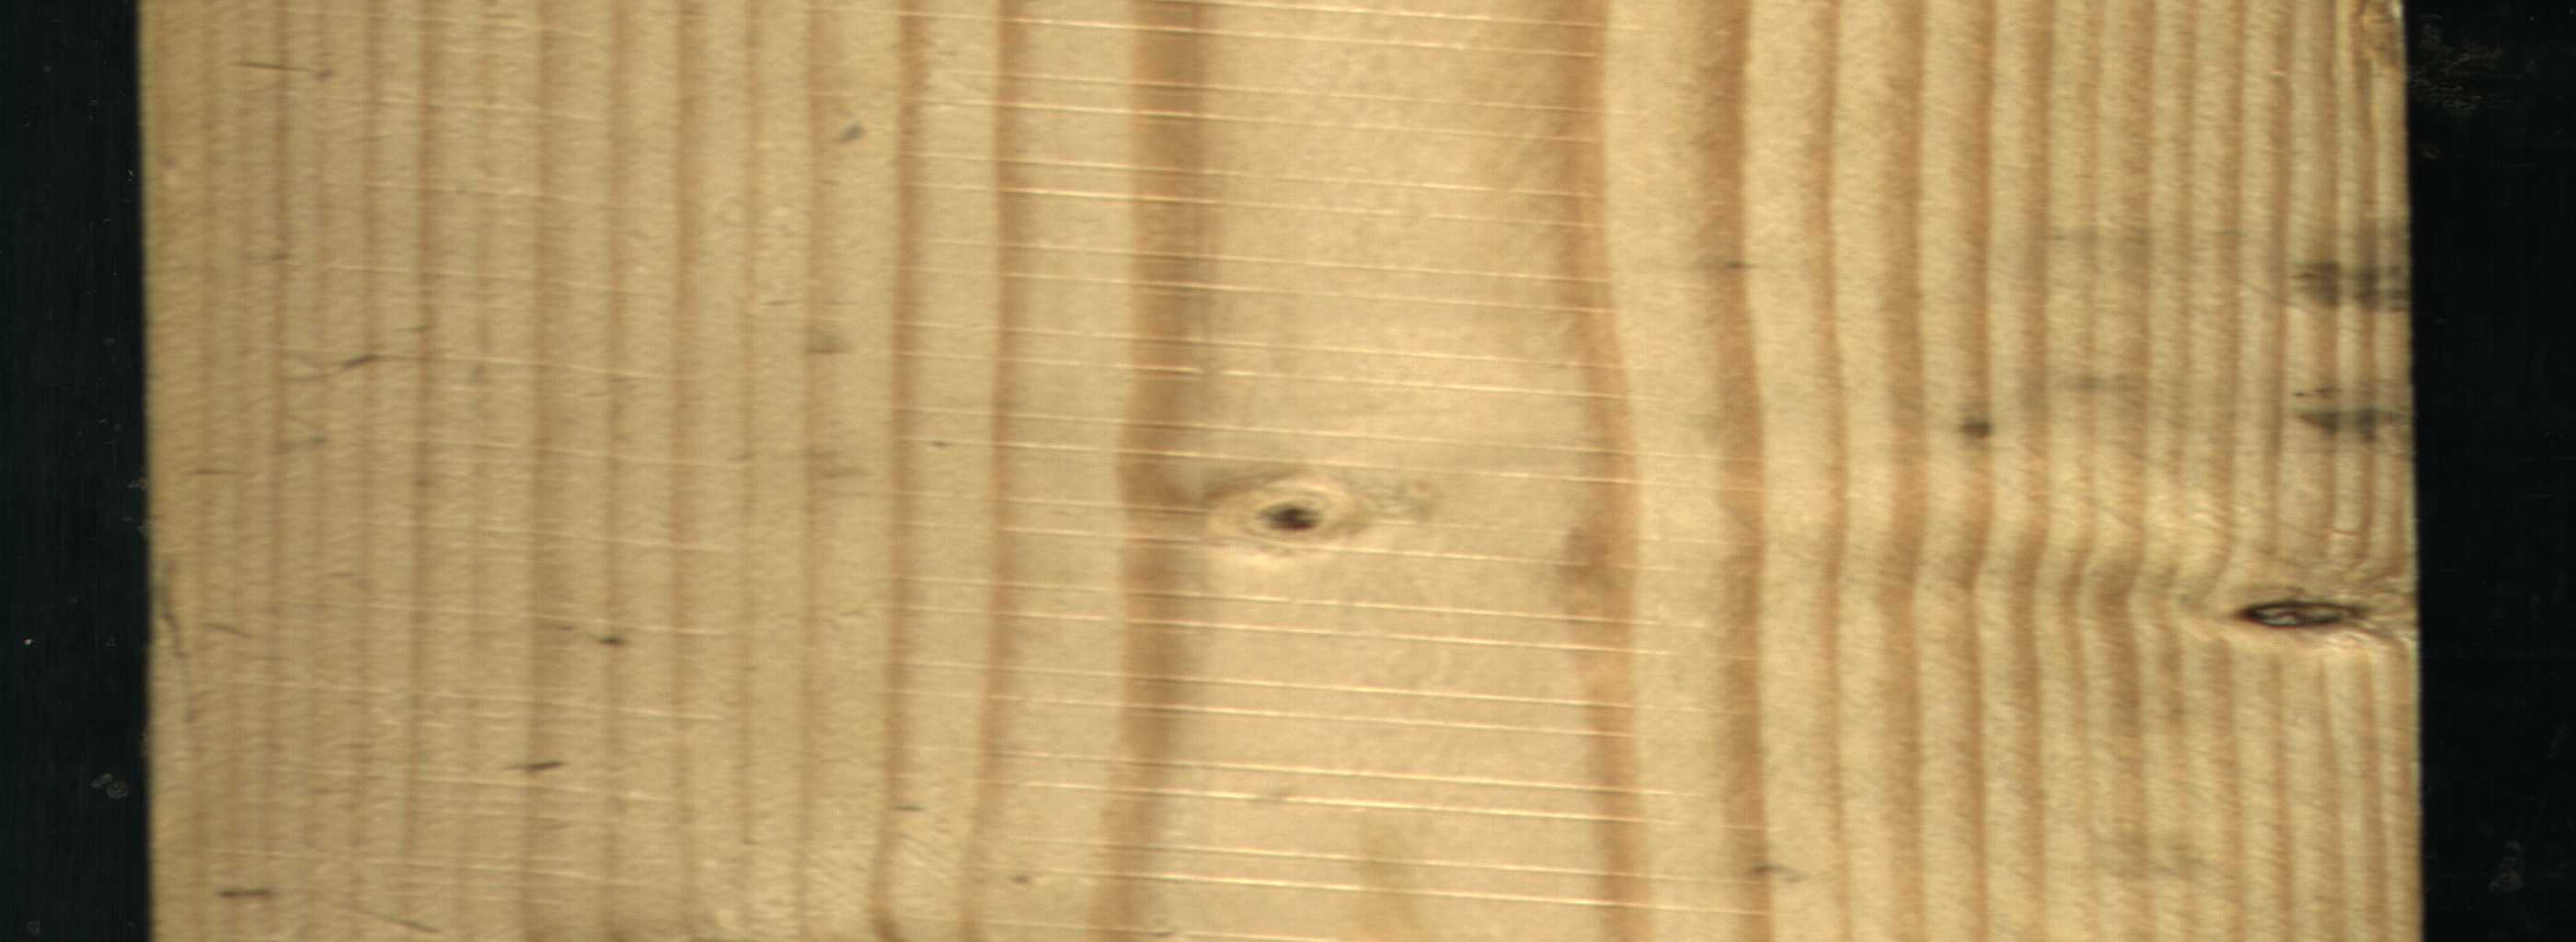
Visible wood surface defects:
Dead_Knot
Live_Knot